高三 · 组合几何学
13. 如图, 在 $\triangle \mathrm{ABC}$ 中, $\mathrm{AD}$ 是 $\mathrm{BC}$ 边上的中线, $\mathrm{E}$ 是 $\mathrm{AD}$ 的中点, $\mathrm{BE}$ 的延长线交 $\mathrm{AC}$ 于点 $\mathrm{F}$, 则 $\frac{\mathrm{AF}}{\mathrm{AC}}$ \$ \qquad \$ .

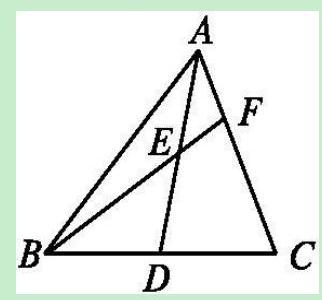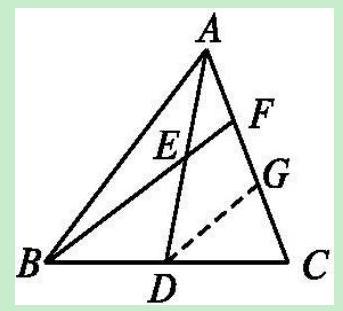
答案: $\frac{1}{3}$
解析: ：解答：如图,过点 D 作 $\mathrm{DG} / / \mathrm{BF}$, 交 $\mathrm{AC}$ 于点 $\mathrm{G}$.

在 $\triangle \mathrm{BCF}$ 中, $\because \mathrm{BD}=\mathrm{CD}, \mathrm{DG} / / \mathrm{BF}, \therefore \mathrm{CG}=\mathrm{GF}$.

同理,在 $\triangle \mathrm{ADG}$ 中, $\because \mathrm{AE}=\mathrm{DE}, \mathrm{EF} / / \mathrm{DG}$,

$\therefore \mathrm{AF}=\mathrm{FG} ., \therefore \mathrm{AF}=\mathrm{FG}=\mathrm{CG}$, 即 $\mathrm{AF}=\frac{1}{3} \mathrm{AC}, \frac{\mathrm{AF}}{\mathrm{AC}}=\frac{1}{3}$.

分析: 本题主要考查了平行线分线段成比例定理, 解决问题的关键是根据平行线分线段成比例定理结合所给条件构造辅助线分析计算即可.